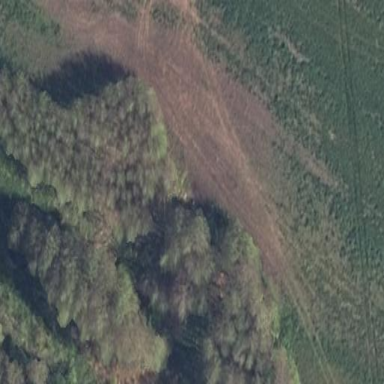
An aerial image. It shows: Forest area.